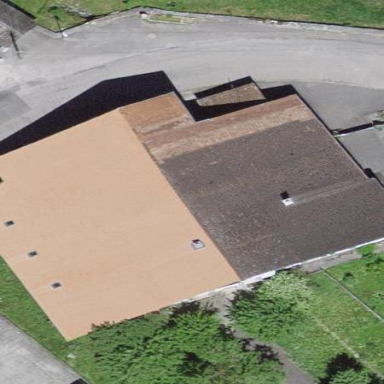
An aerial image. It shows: Farm building.